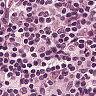
Metastatic tissue present: no